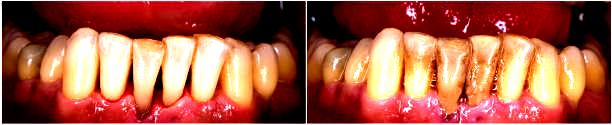
Condition: Calculus